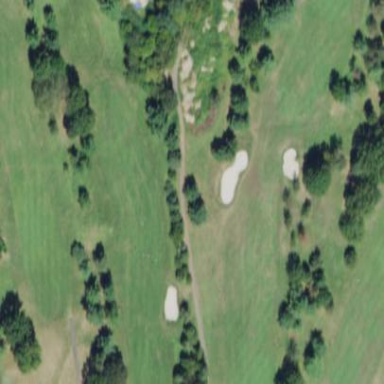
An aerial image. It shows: Grassy area designated as golf fairway.